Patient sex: F
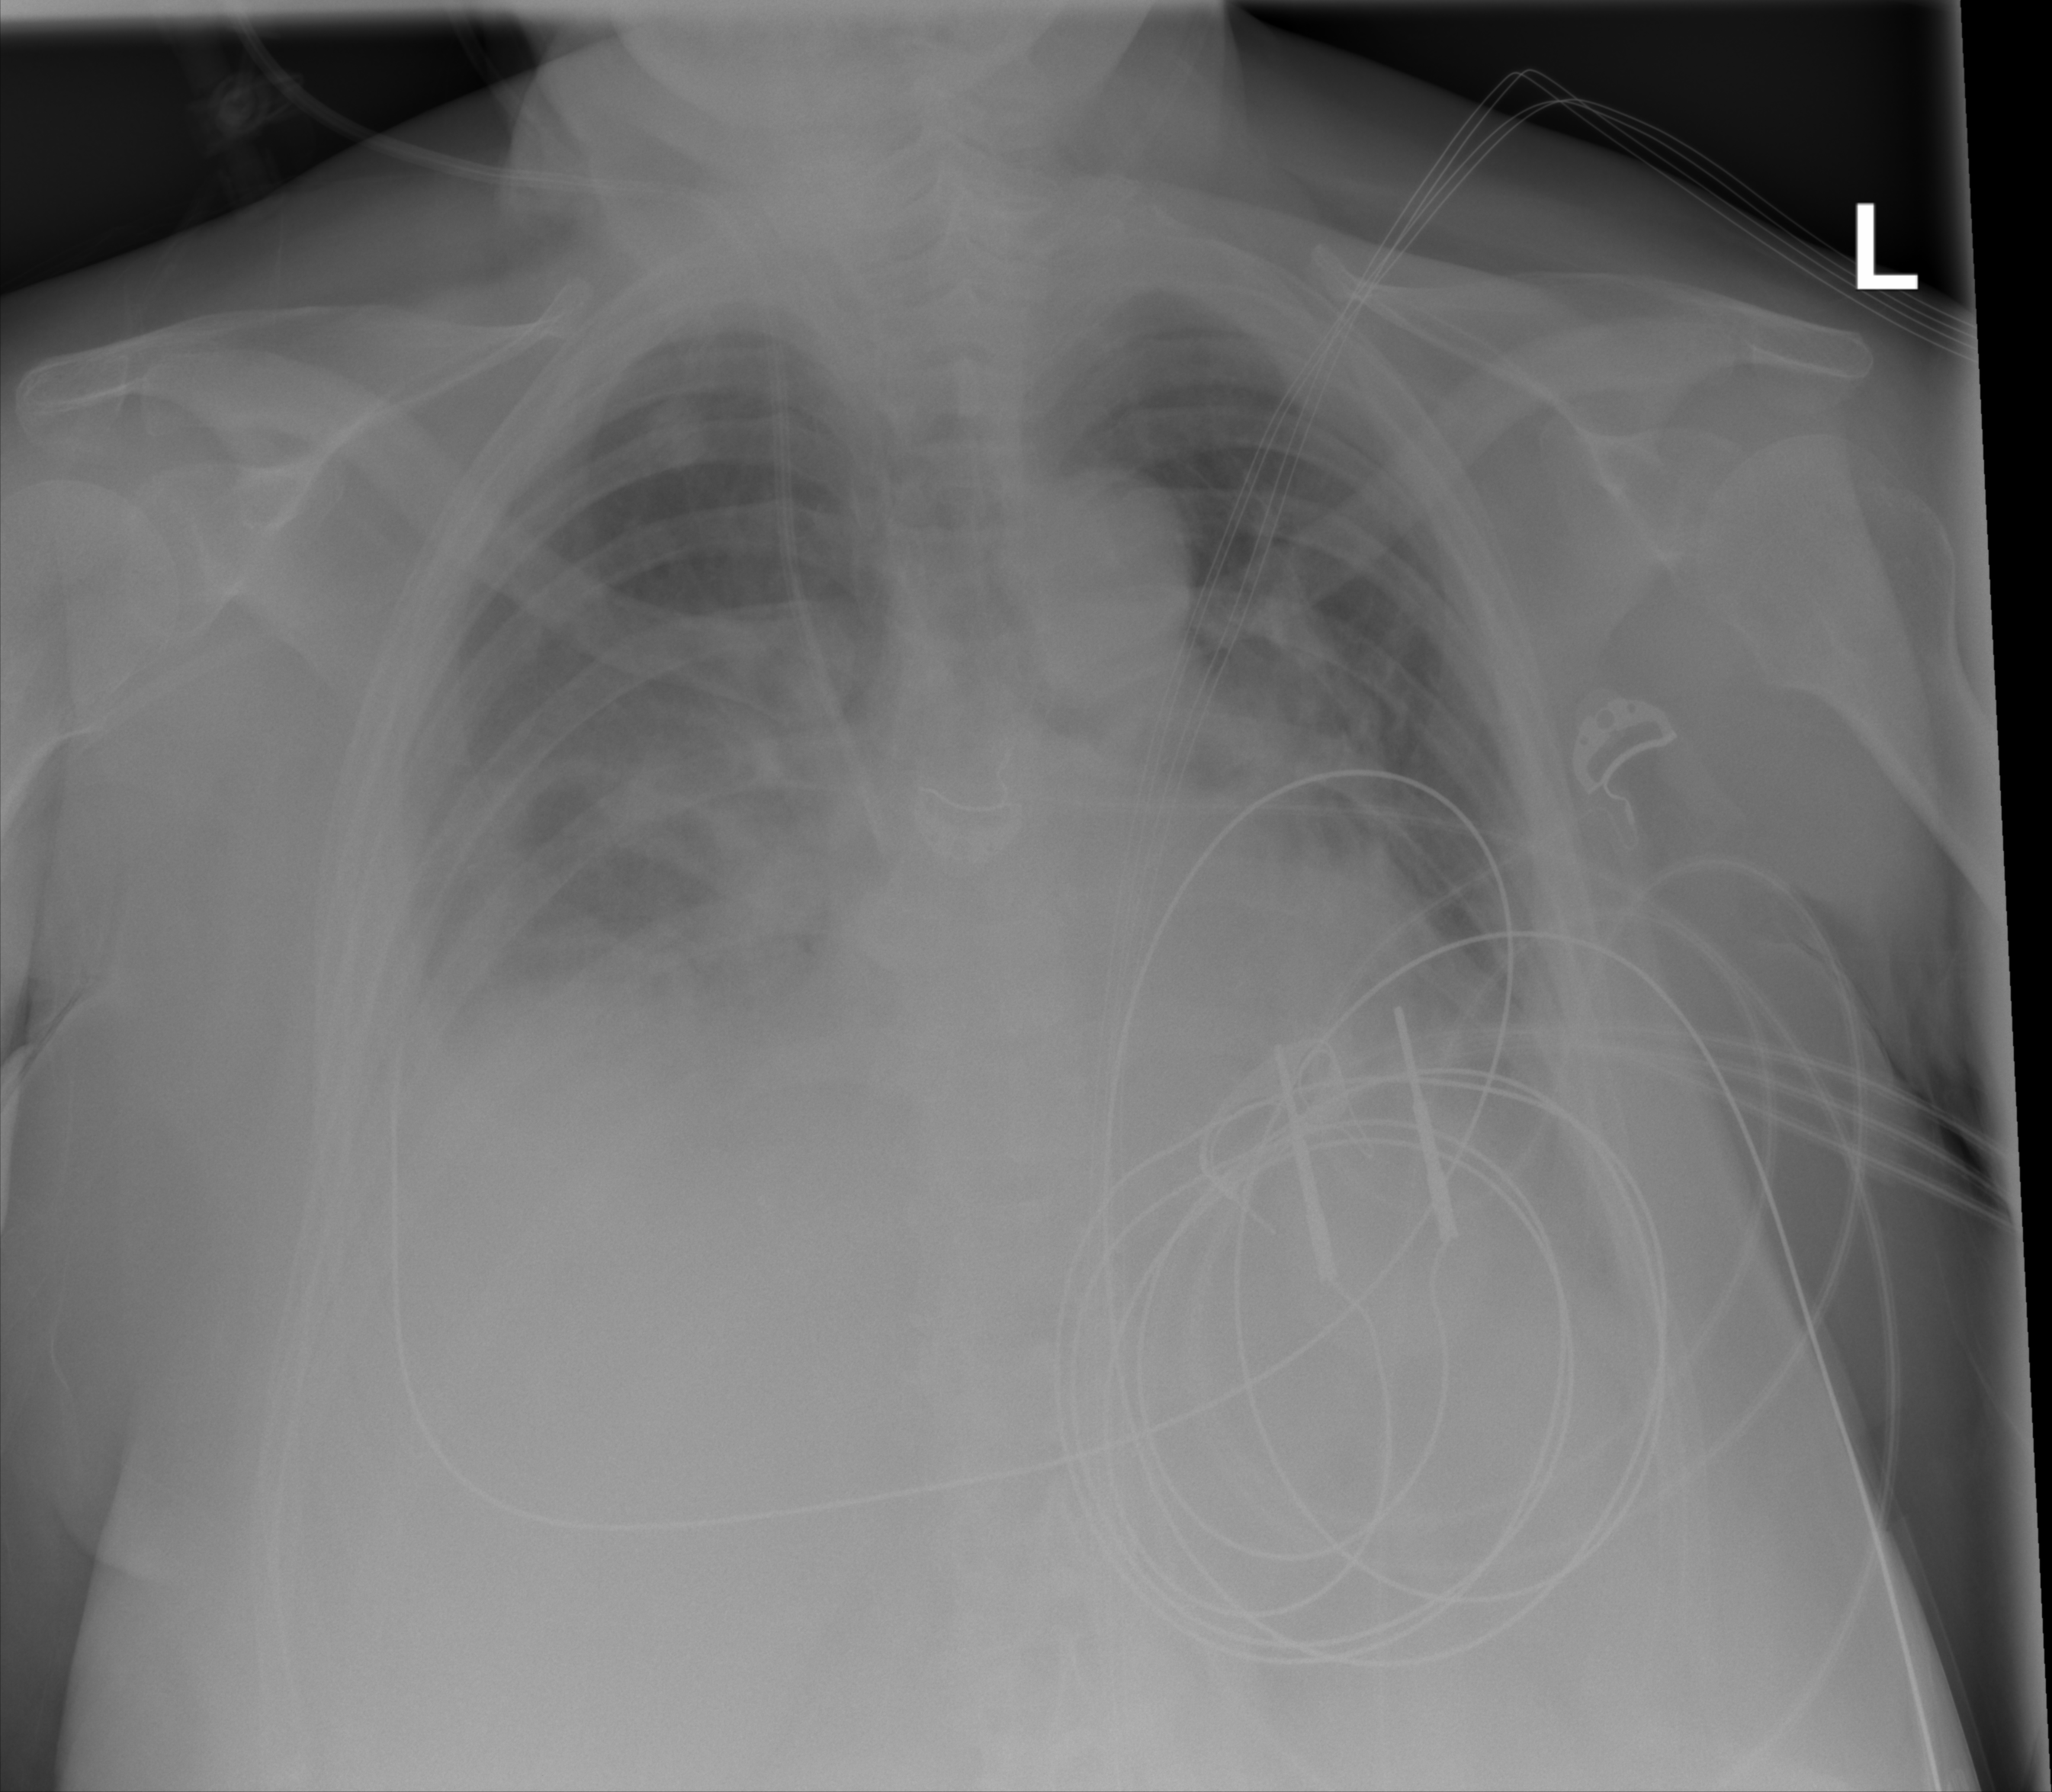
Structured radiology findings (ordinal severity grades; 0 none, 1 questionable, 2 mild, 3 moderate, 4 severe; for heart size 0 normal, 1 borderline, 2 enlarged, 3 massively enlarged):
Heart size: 2
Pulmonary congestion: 2
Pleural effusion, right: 2
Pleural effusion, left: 2
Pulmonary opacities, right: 2
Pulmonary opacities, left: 2
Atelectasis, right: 2
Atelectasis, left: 2